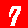
Digit: 7